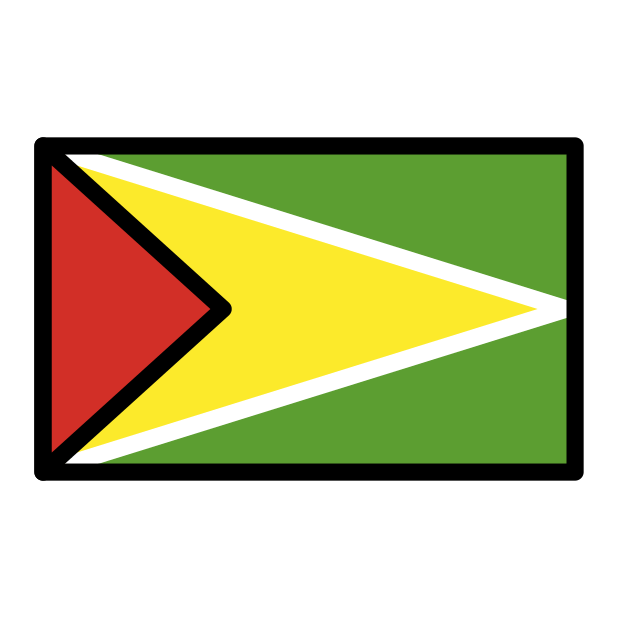
flag: Guyana